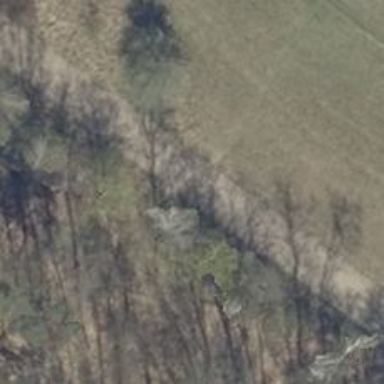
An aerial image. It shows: Path on the ground.